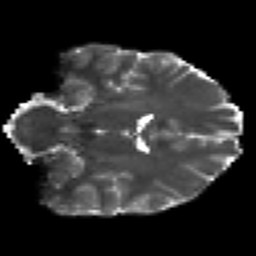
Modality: T2w
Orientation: coronal
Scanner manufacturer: siemens
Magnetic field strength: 3 T
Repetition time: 7.8 s
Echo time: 0.09 s